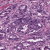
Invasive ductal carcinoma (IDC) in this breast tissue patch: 1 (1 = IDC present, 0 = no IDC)